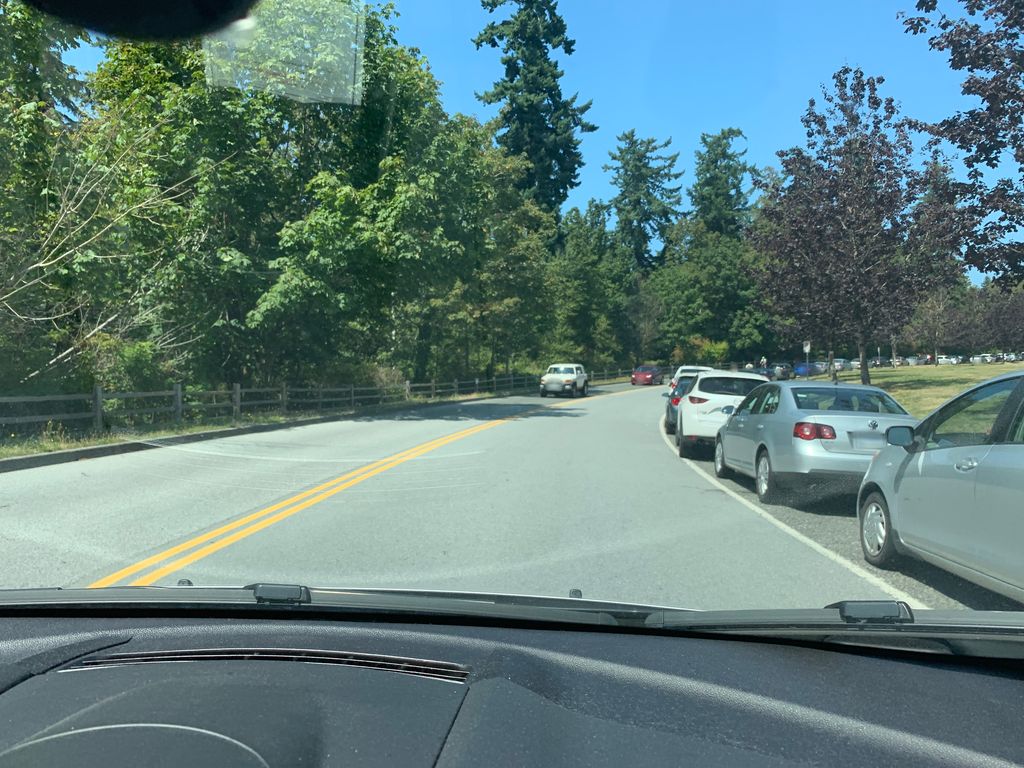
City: vancouver